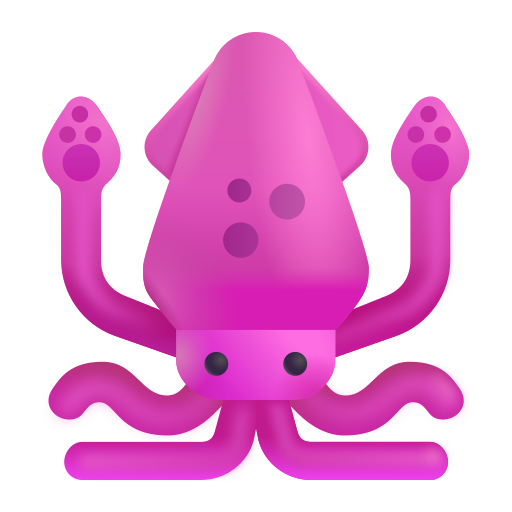
squid color